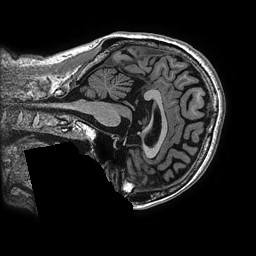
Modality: T1w
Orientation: sagittal
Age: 59
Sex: female
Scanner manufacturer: ge
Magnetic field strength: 3 T
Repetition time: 0.006952 s
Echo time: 0.00292 s